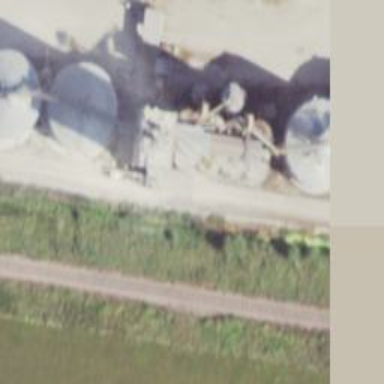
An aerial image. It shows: Silo.